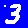
Digit: 3